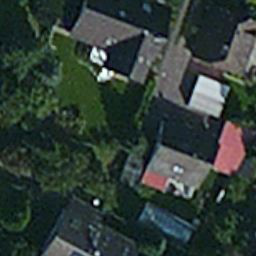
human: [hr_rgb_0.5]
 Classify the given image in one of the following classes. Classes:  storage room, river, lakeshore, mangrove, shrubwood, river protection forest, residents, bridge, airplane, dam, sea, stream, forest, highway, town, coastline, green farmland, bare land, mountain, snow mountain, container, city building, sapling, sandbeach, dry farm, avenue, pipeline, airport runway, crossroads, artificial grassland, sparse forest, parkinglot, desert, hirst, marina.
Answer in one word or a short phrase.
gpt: residents